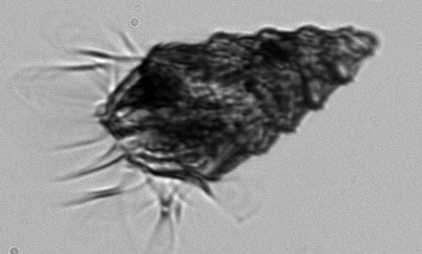
Label: Laboea_strobila